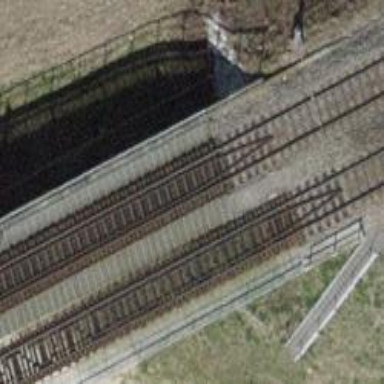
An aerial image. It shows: Railway bridge with electrified tracks and single rail.